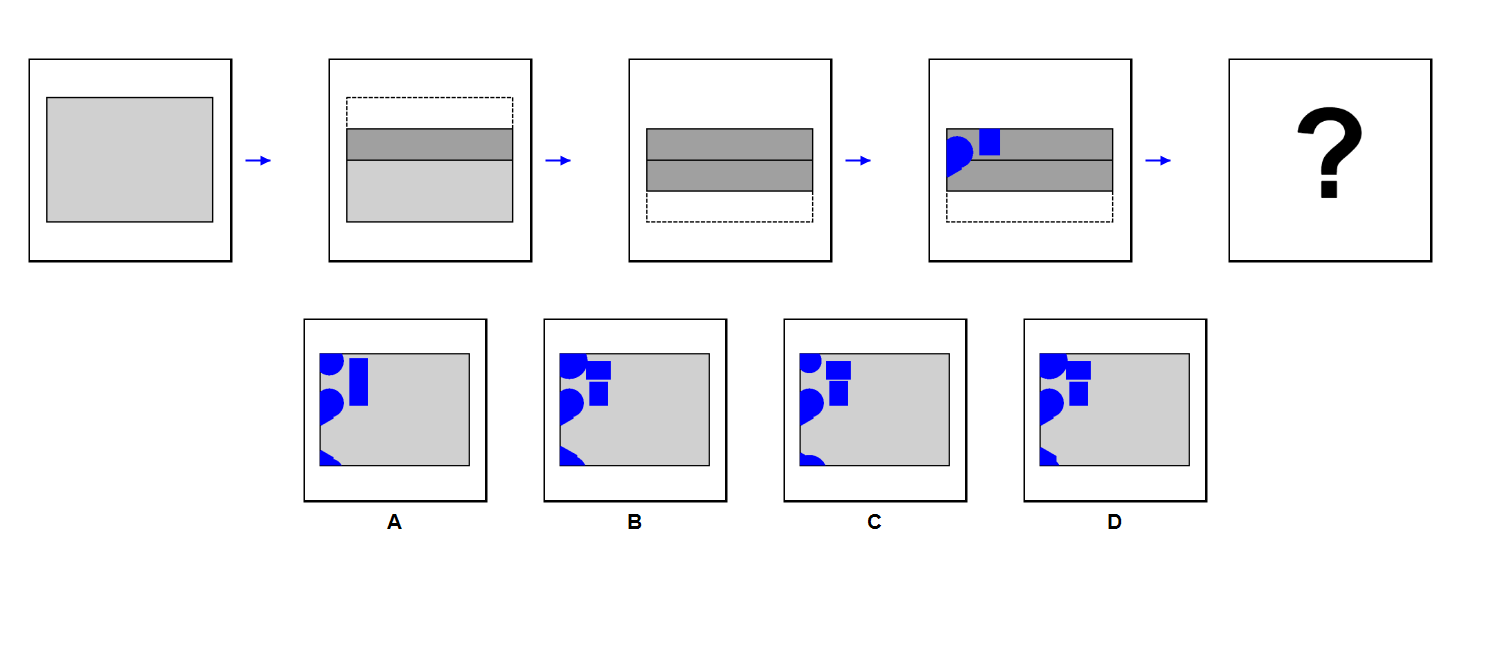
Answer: A